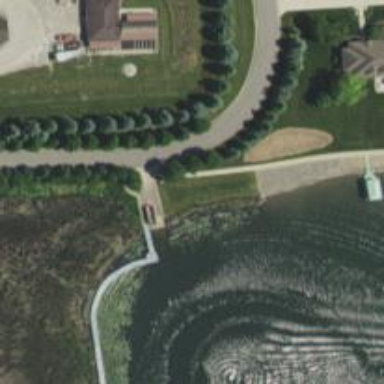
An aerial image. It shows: Slipway on service road designed for leisure land access.